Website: apple
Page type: account-selection
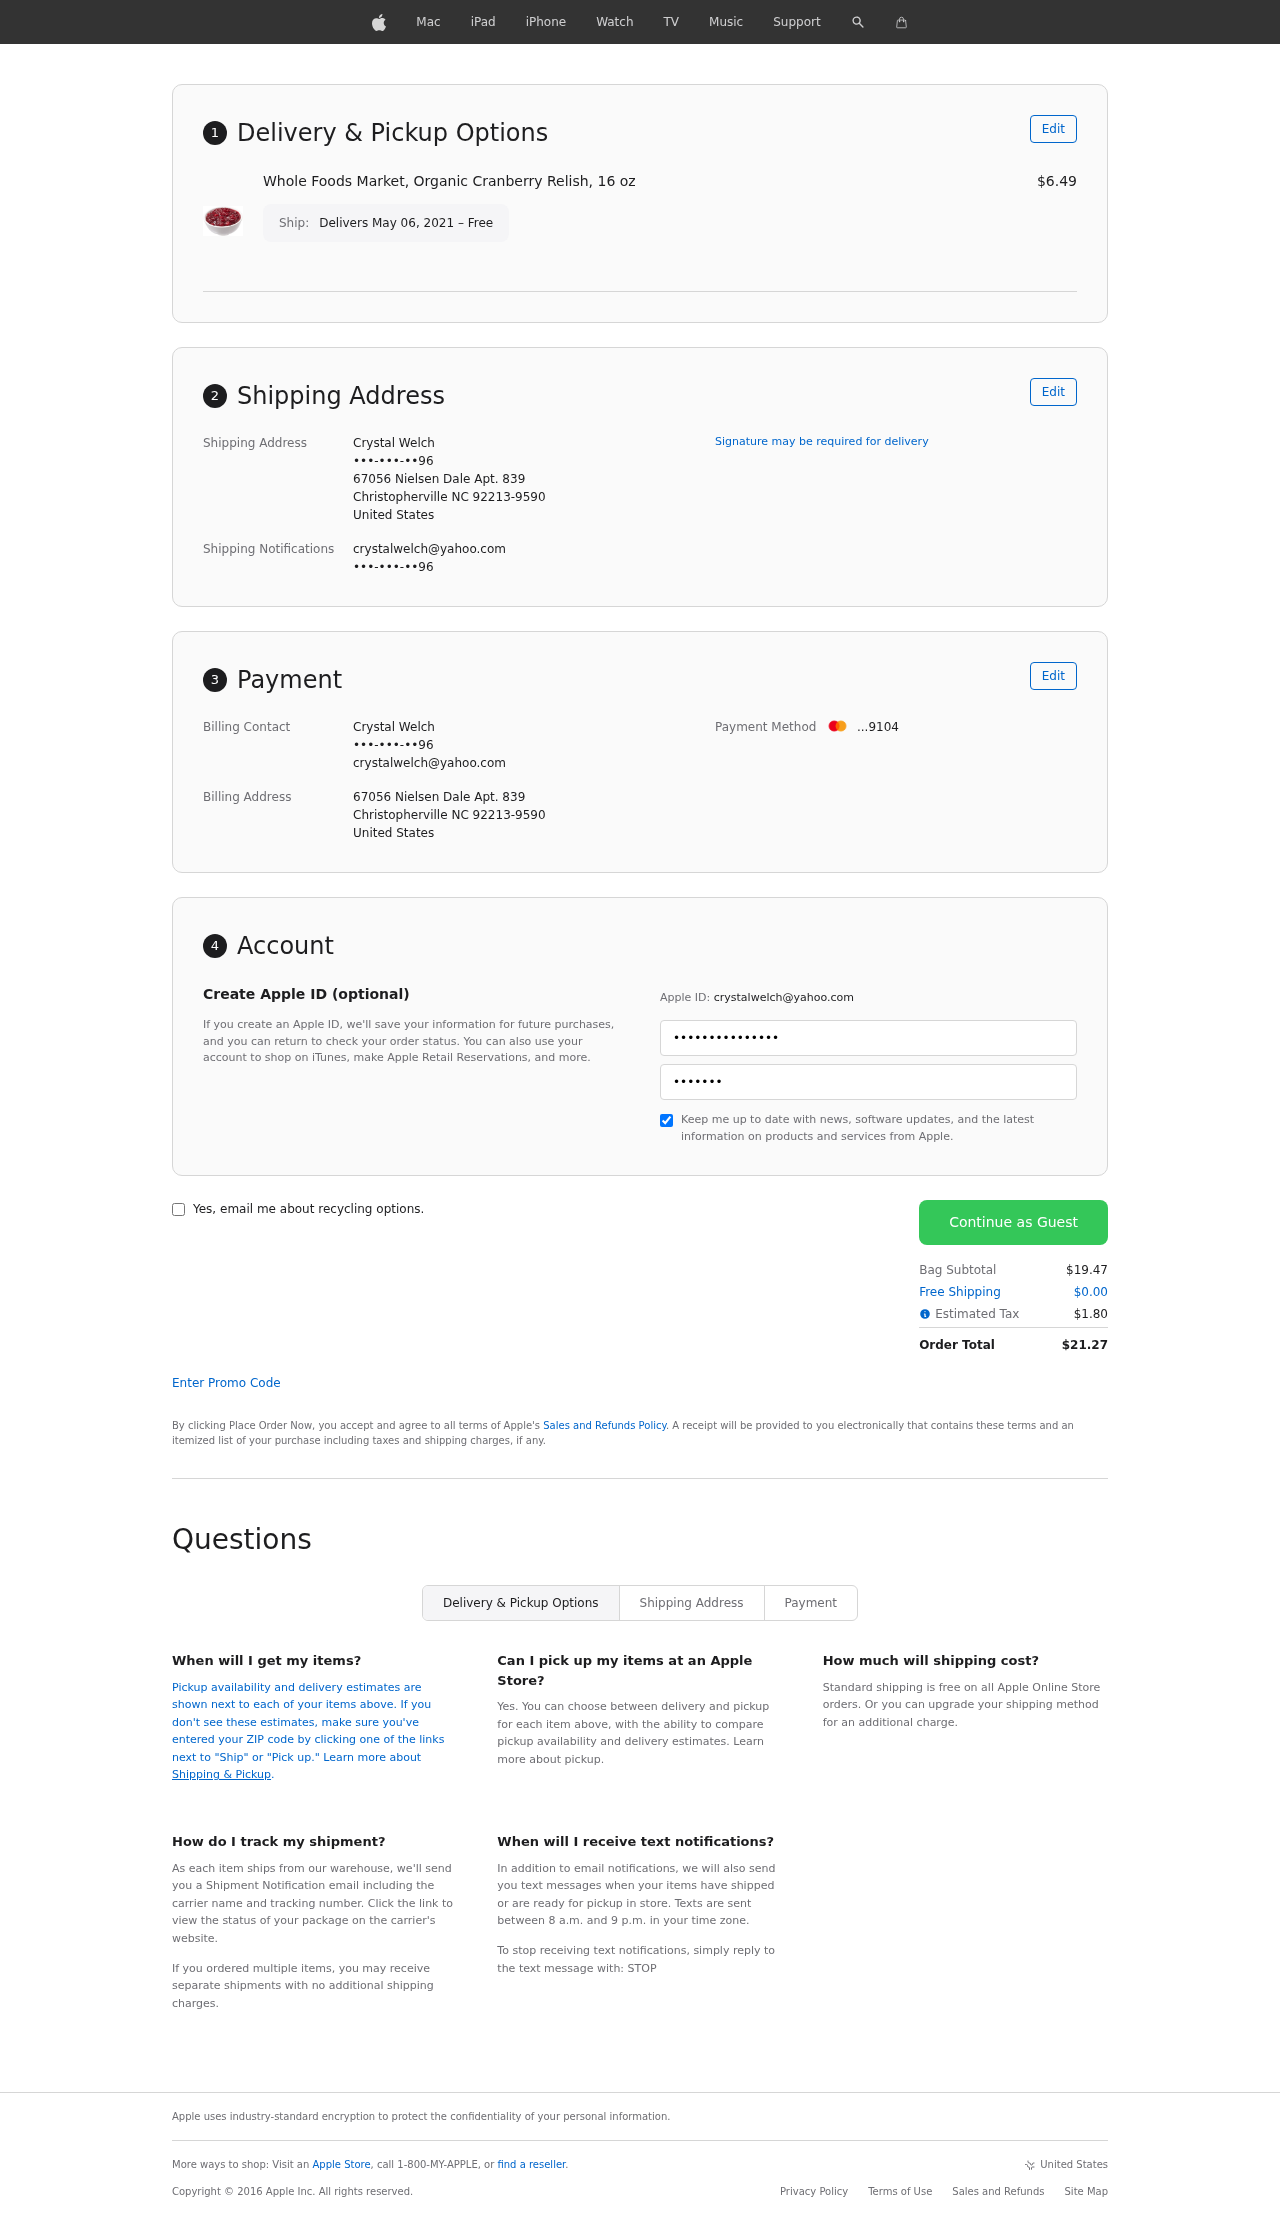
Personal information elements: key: PII_CARD_LAST4
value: ...9104
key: PII_CITY
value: Christopherville
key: PII_COUNTRY
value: United States
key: PII_EMAIL
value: crystalwelch@yahoo.com
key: PII_FULLNAME
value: Crystal Welch
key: PII_PHONE
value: •••-•••-••96
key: PII_POSTCODE_FULL
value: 92213-9590
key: PII_POSTCODE_FULL
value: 92213
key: PII_STATE_ABBR
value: NC
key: PII_STREET
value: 67056 Nielsen Dale Apt. 839
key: PII_PHONE2
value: •••-•••-••96
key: PII_FIRSTNAME
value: Crystal
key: PII_LASTNAME
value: Welch
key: PII_FULLNAME2
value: Crystal Welch
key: PII_FULLNAME3
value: Crystal Welch
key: PII_FIRSTNAME2
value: Crystal
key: PII_FIRSTNAME3
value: Crystal
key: PII_LASTNAME2
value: Welch
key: PII_LASTNAME3
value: Welch
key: PII_FIRSTNAME_DERIVED
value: Crystal
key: PII_LASTNAME_DERIVED
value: Welch
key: PII_FULLNAME_DERIVED
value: Crystal Welch
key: PII_NAME_FULL_DERIVED
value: Crystal Welch
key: PII_PHONE3
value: •••-•••-••96
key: PII_EMAIL2
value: crystalwelch@yahoo.com
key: PII_EMAIL3
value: crystalwelch@yahoo.com
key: PII_POSTCODE
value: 92213
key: PII_POSTCODE_EXT
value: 9590
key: PII_POSTCODE_NUMERIC
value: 92213
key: PII_POSTCODE_EXT_NUMERIC
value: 9590
Product elements: key: PRODUCT1_NAME
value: Whole Foods Market, Organic Cranberry Relish, 16 oz
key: PRODUCT1_PRICE
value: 6.49
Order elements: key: ORDER_DELIVERY_DATE
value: Delivers May 06, 2021 – Free
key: ORDER_SUBTOTAL
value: $19.47
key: ORDER_SHIPPING_COST
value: $0.00
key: ORDER_TAX
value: $1.80
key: ORDER_TOTAL
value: $21.27